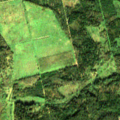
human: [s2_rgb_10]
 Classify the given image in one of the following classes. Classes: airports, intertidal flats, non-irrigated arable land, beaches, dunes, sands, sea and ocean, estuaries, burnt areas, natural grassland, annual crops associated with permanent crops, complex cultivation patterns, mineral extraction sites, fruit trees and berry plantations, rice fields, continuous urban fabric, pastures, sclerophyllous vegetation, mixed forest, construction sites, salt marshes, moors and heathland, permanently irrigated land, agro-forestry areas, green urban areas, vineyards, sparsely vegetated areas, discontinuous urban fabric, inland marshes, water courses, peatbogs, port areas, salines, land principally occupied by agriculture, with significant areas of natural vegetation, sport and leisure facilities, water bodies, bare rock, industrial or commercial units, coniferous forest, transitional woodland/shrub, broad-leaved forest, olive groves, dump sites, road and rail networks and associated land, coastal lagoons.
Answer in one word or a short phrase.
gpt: pastures, broad-leaved forest, coniferous forest, transitional woodland/shrub